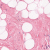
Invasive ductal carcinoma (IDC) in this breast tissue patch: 0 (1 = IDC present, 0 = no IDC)